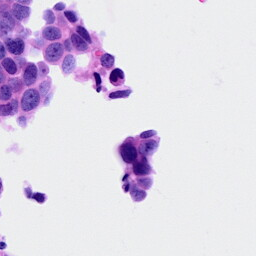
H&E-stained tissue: Ovarian